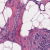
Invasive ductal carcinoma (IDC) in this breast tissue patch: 1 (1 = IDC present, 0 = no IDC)